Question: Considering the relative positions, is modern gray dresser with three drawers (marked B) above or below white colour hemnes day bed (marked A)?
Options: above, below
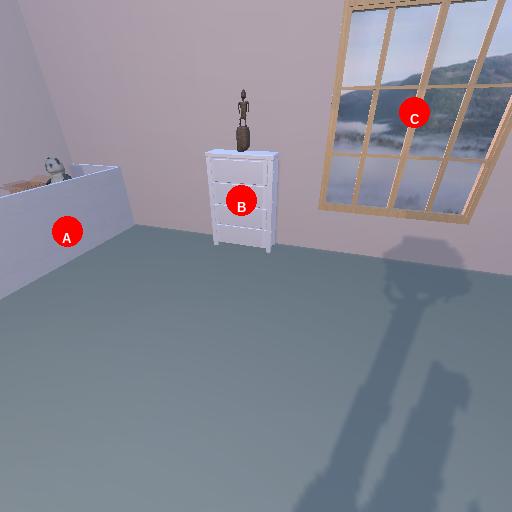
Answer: above